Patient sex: F
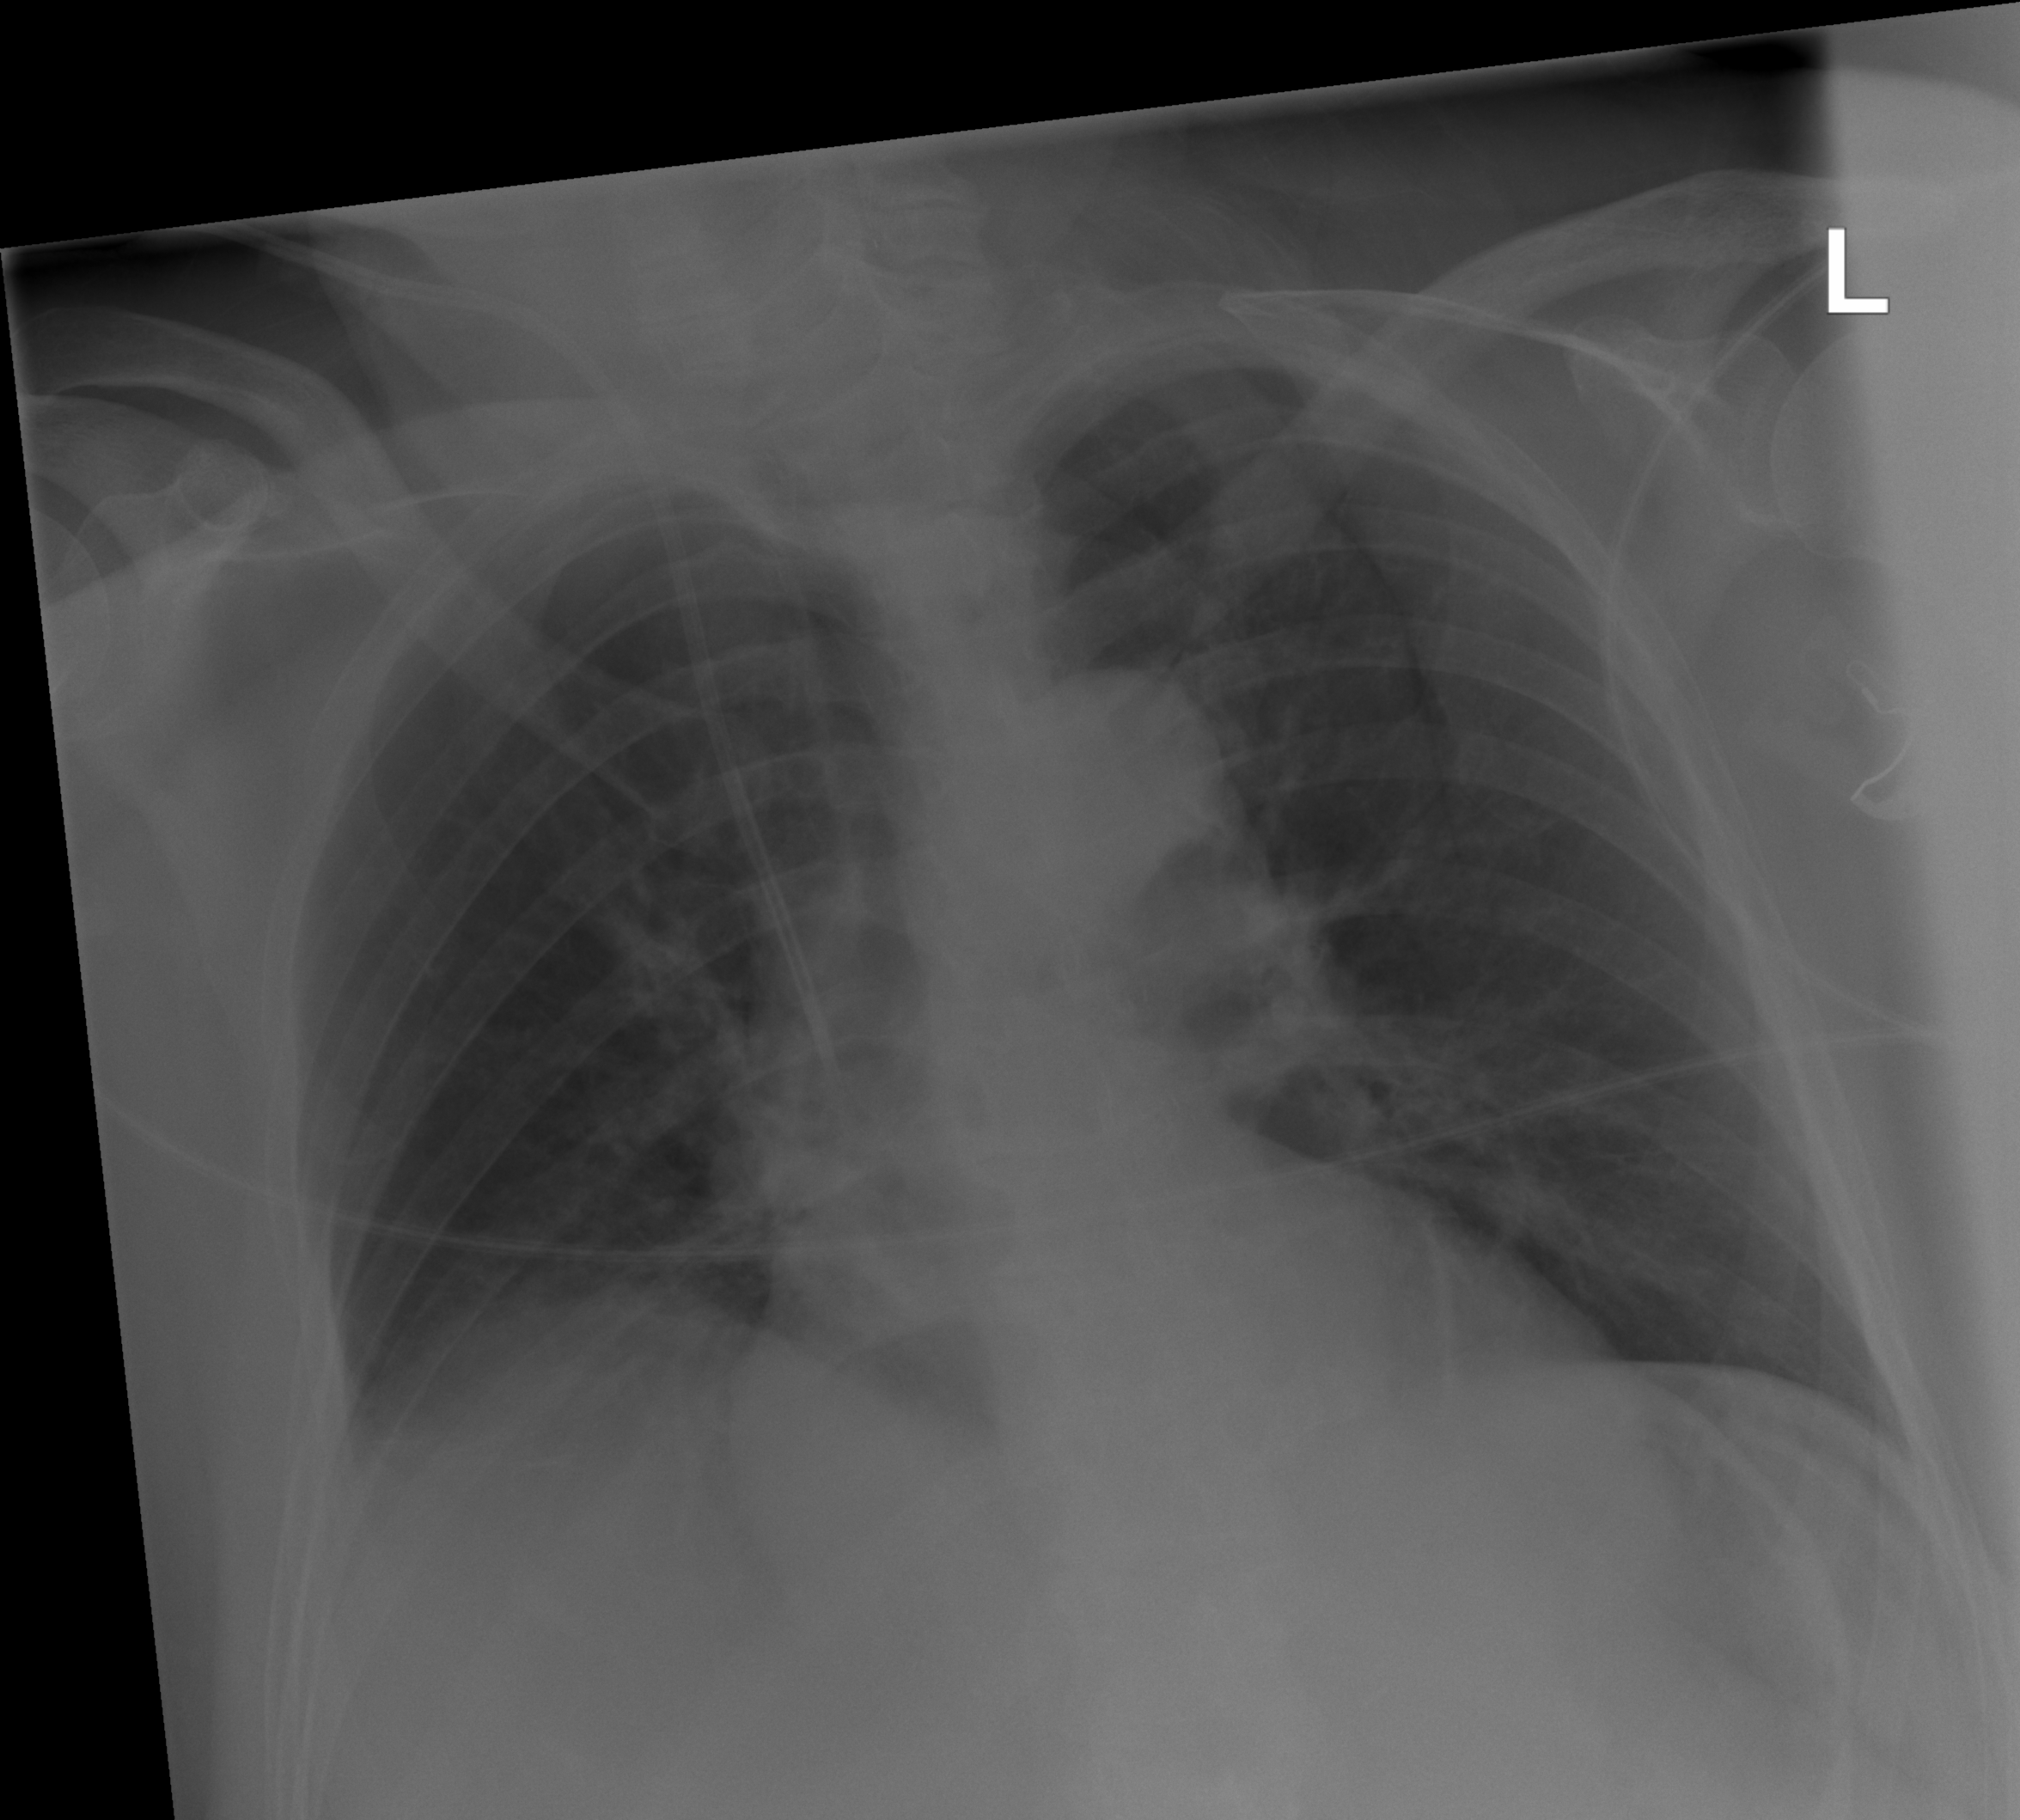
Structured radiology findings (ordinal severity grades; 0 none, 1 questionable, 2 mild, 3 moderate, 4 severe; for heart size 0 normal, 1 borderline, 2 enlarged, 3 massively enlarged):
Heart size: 1
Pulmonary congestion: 0
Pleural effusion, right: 2
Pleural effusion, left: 0
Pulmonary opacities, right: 0
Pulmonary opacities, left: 0
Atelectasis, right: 0
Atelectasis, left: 0